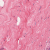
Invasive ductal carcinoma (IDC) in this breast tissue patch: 0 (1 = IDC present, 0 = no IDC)